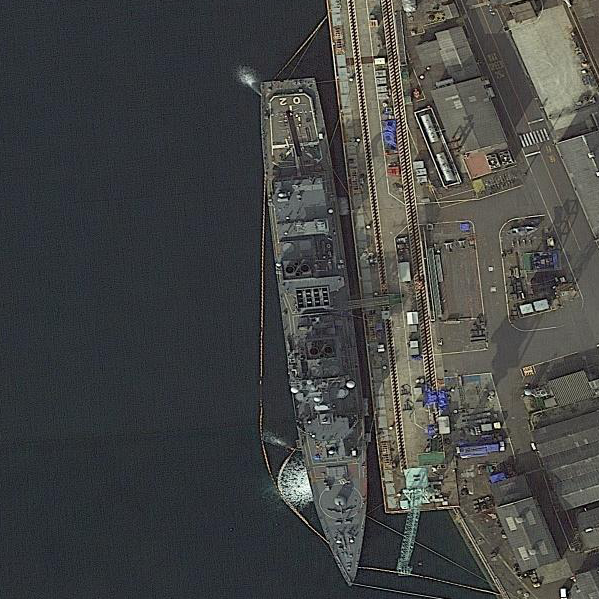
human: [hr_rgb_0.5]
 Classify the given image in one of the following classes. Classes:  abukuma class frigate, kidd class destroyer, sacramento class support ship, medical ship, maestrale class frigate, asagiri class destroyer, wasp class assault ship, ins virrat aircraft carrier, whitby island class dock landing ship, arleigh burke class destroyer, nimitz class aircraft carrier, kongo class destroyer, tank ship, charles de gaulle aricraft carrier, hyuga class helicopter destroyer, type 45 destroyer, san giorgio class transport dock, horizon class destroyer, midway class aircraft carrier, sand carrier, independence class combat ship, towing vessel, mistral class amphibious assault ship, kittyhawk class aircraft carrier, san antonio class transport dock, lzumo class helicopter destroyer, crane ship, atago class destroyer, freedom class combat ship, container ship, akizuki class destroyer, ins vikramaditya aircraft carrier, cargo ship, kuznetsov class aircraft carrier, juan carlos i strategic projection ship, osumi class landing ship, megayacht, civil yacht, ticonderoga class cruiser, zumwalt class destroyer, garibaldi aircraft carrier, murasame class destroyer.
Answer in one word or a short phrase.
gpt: Murasame class destroyer